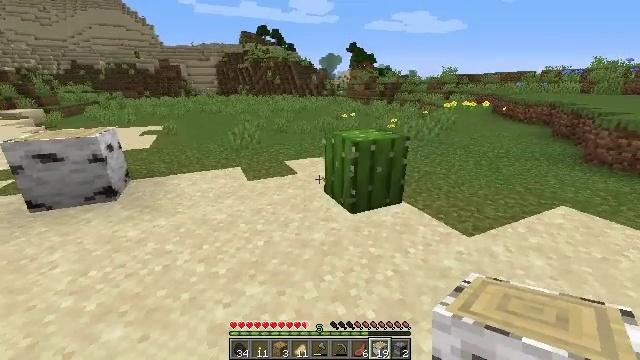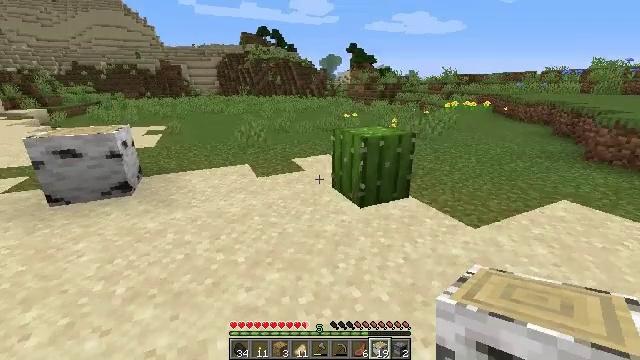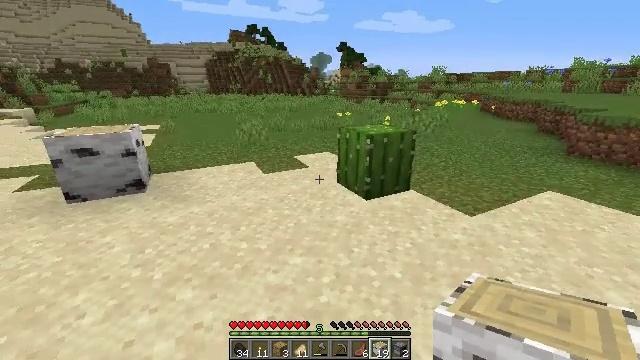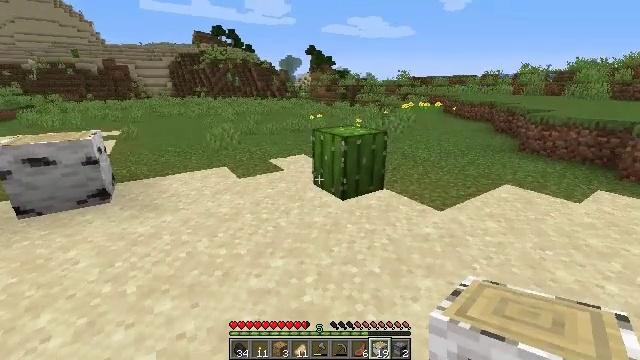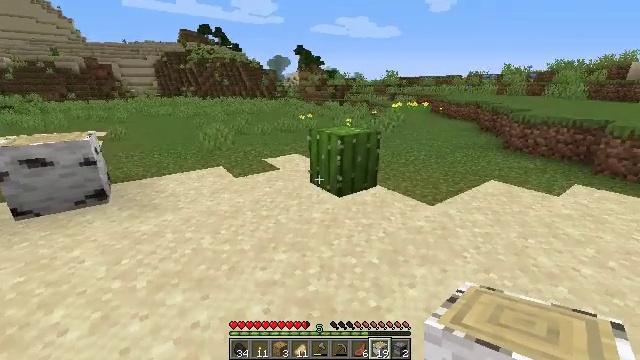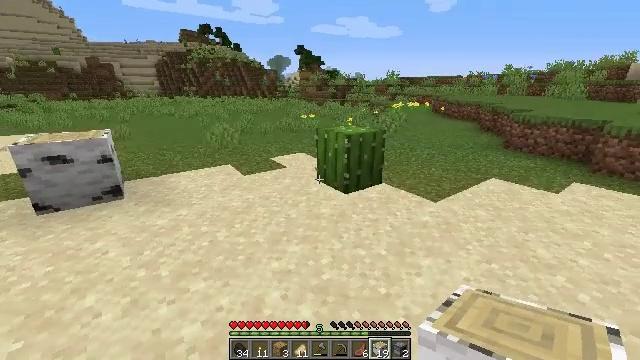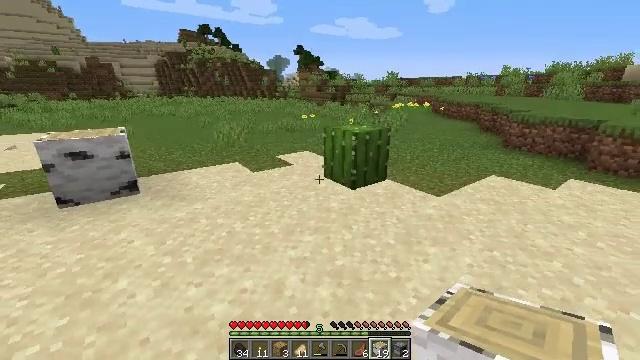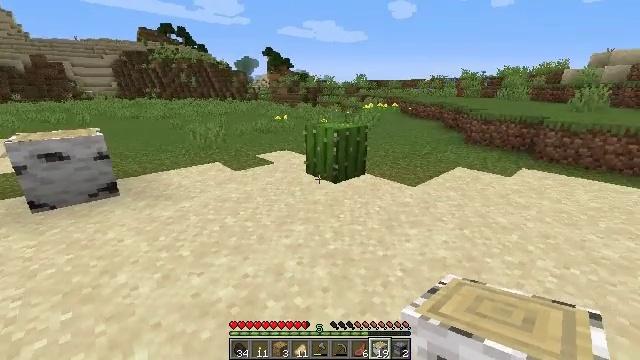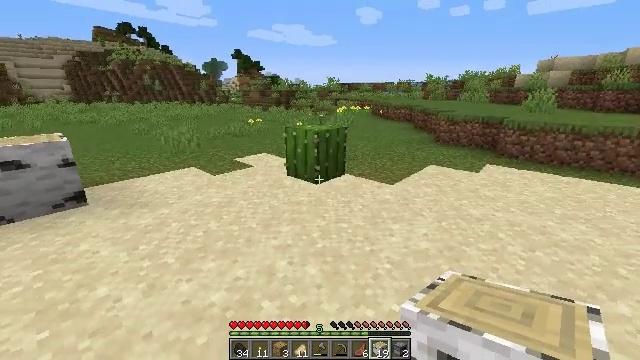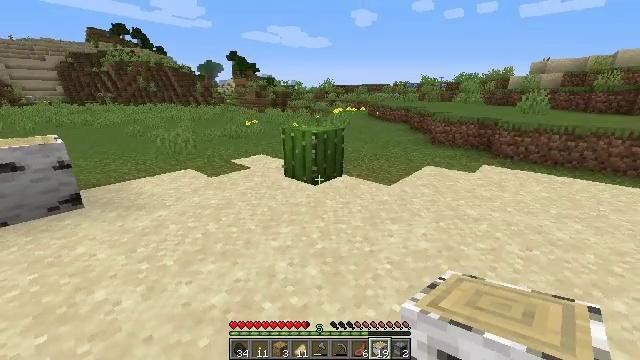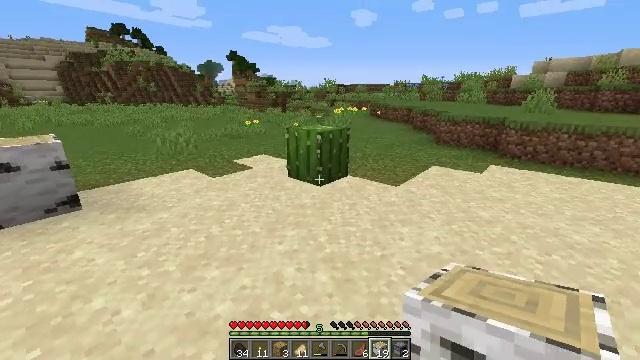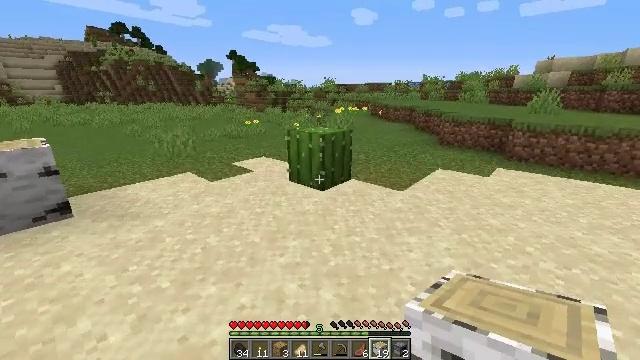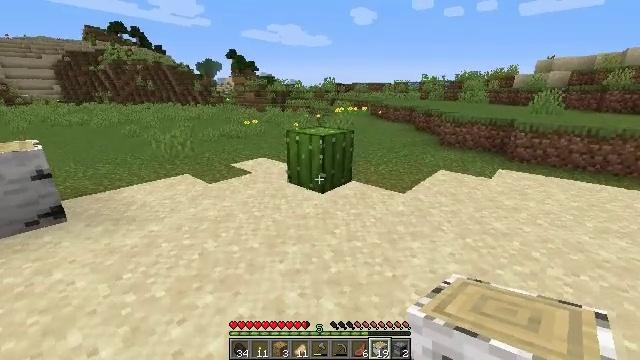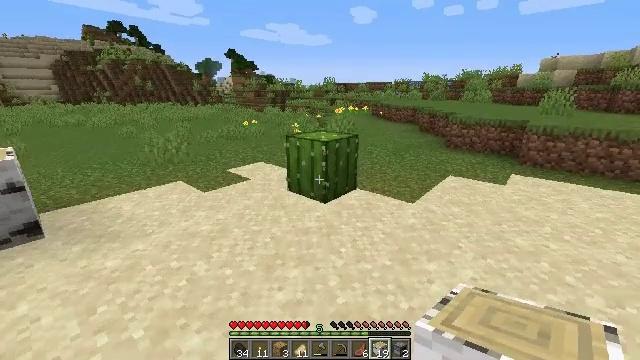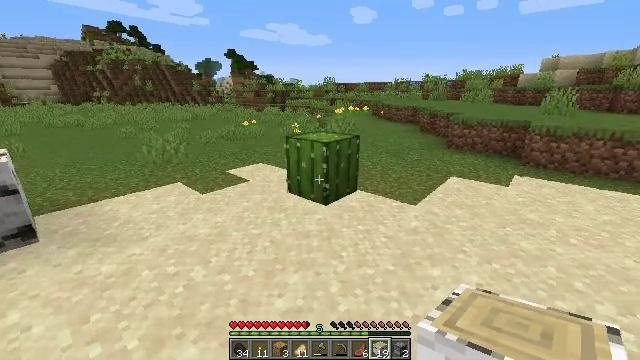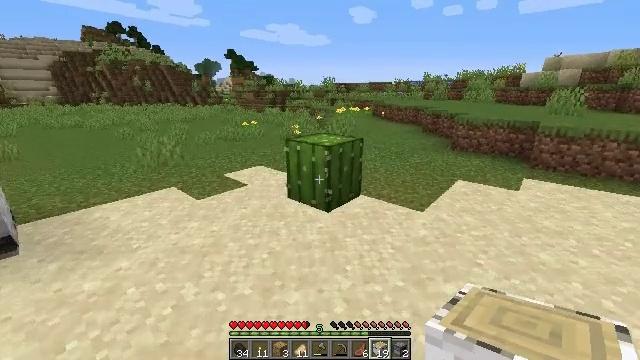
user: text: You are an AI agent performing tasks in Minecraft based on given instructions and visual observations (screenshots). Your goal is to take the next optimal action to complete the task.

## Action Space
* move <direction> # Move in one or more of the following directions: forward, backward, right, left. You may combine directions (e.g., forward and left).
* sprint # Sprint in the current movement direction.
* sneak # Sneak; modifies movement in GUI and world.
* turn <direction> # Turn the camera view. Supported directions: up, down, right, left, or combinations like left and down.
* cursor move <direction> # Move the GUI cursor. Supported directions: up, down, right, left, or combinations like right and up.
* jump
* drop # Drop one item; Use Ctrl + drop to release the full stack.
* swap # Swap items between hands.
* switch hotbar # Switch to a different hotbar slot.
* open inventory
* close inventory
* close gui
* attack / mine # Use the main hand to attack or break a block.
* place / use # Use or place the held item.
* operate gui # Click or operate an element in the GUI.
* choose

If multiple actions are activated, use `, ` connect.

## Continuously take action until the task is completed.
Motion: motion action
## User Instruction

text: Collect the cactus block.
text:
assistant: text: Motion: move back and move left
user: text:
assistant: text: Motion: move back and move left, turn right
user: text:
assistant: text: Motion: move back and move left, turn right
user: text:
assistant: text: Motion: move back and move left, turn right
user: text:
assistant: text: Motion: move back and move left
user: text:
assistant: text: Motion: move back and move left
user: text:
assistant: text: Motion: move back and move left, turn right
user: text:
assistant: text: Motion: move forward and move left, turn right
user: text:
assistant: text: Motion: move forward
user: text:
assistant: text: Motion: move forward
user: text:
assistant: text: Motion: move forward
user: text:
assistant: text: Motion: move forward
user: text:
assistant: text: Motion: move forward
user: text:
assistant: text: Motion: move forward
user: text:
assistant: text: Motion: move forward
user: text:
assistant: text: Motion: move forward
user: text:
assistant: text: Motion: move forward
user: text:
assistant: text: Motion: move forward
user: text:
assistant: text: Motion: move forward
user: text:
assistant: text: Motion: no_op
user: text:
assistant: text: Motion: no_op
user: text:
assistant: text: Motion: no_op
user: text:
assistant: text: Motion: no_op
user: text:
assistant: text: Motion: no_op
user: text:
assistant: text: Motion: no_op
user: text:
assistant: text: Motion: move forward
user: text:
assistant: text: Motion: move forward
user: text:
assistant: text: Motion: move forward
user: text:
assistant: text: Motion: move forward
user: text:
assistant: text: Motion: no_op